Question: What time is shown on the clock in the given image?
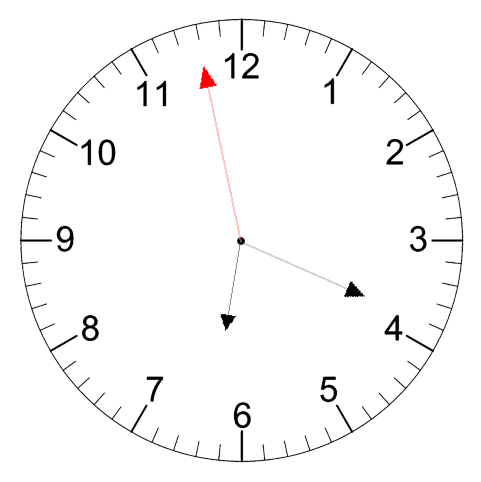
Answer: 06:18:58